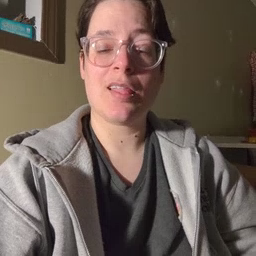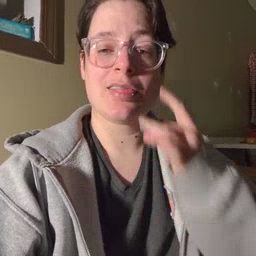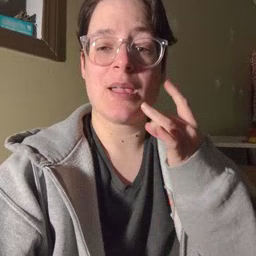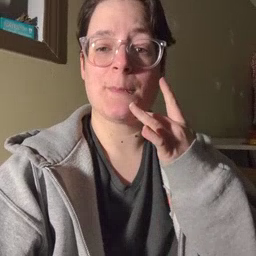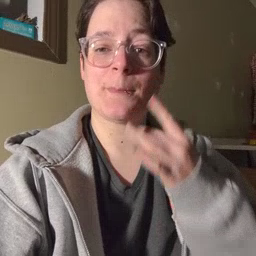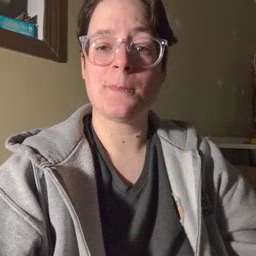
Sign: lamp